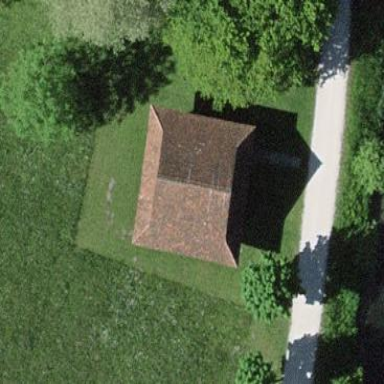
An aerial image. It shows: Hut.